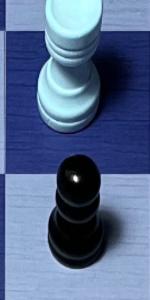
Label: Pawn_Black